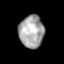
Tissue: prostate
Cell type: Epithelial cells
Senescence score: 0.3388
Nuclear area (px): 783
Mean DAPI intensity: 167.337